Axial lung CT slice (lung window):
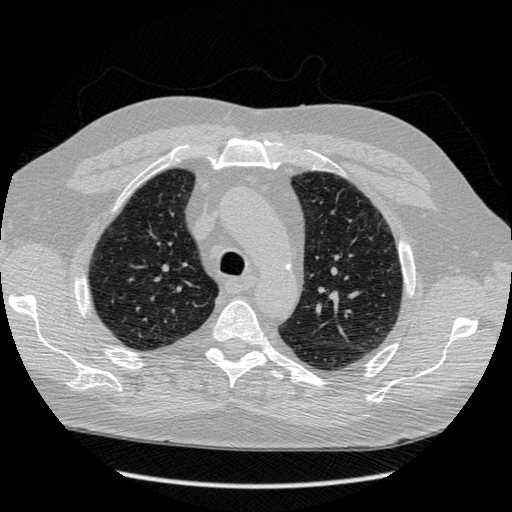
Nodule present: no